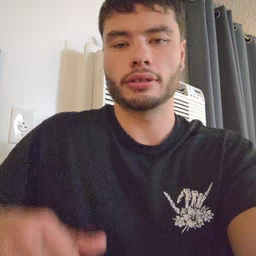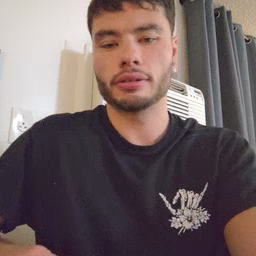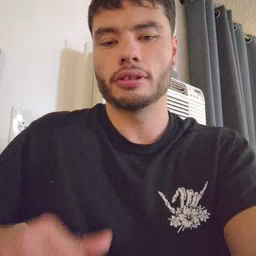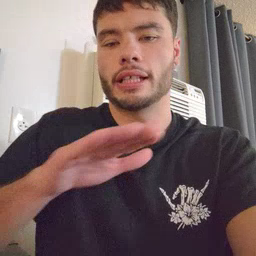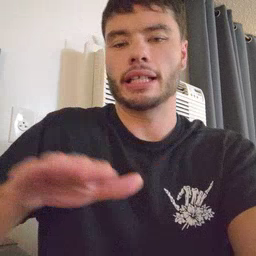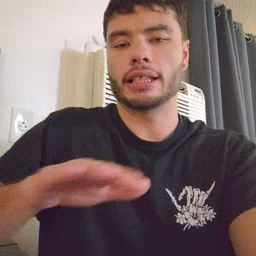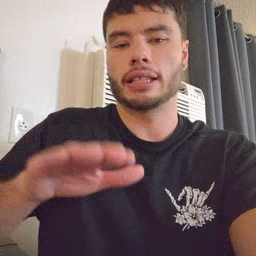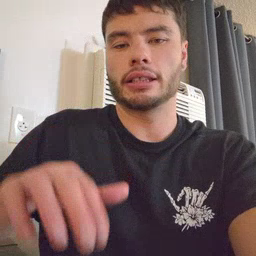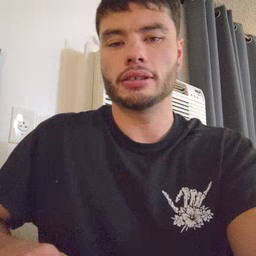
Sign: clean